Question: I have one simple login page, where I am applying some of the css code as follows :
'''
div.loginheader {
width: 100%;
height: 25%;
position: relative;
text-align: center;
margin: 0 auto;
top: 6%;
left: 6%;
}
img.center {
display: block;
padding: 0px;
}
td.caption
{
margin-left: auto;
margin-right: auto;
text-align: center;
font-family: Arial,Georgia,Serif;
color: #ffffff;
font-size:24px;
}
'''
With the following HTML Code :
'''
<div class="loginheader">
<table width="90%">
<tr>
<td width="20%" class="caption">
<img class="center" src="abc.png">
</td>
<td width="80%" class="caption">
Test Text
</td>
</tr>
</table>
</div>
'''
But using above code, it's working perfectly in all the brwoser except IE. In IE the the positions and margins are destroying. My Web page looks as this

in IE 7.
Any Help would be highly appreciated..
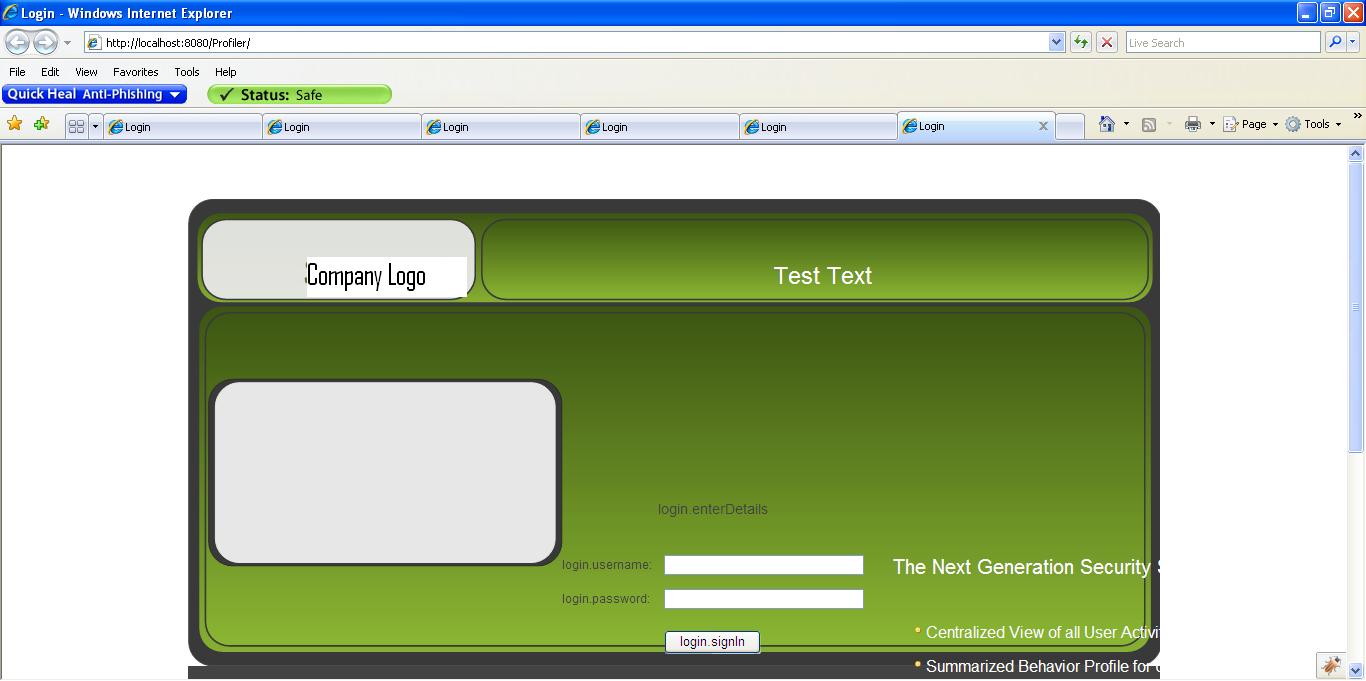
Answer: >
Smells much like that IE is running in <URL> has manifested. Ensure that you're declaring/using the right doctype in of the HTML page.
'''
<!DOCTYPE html>
'''
### See also:
- <URL>